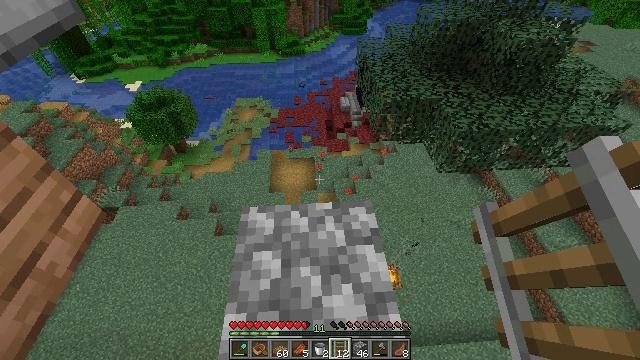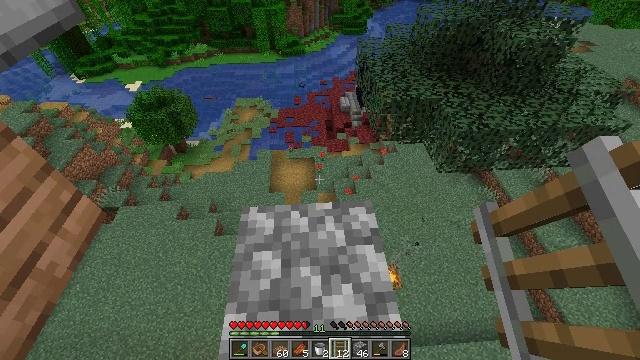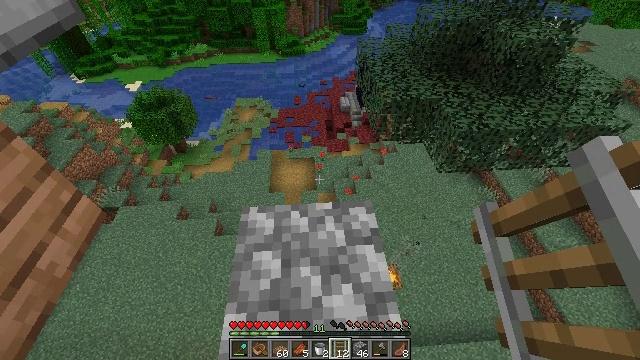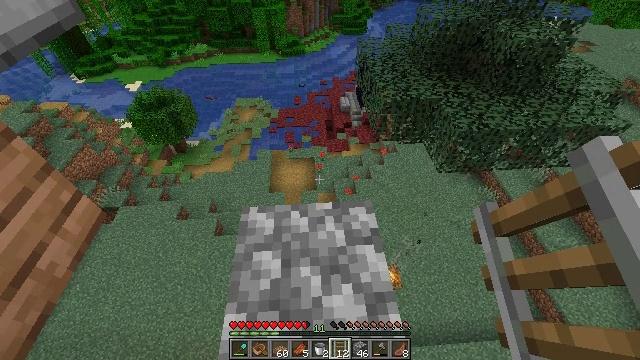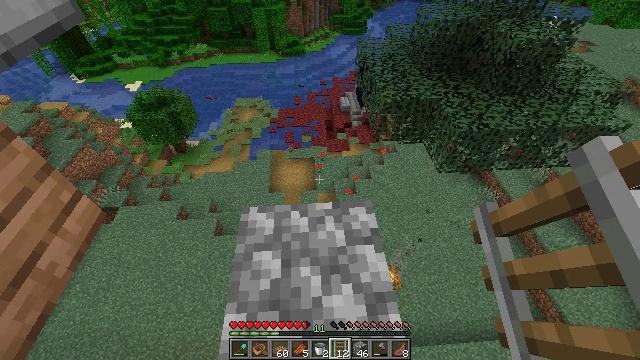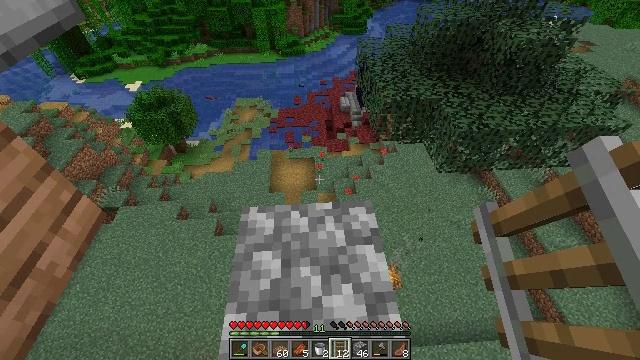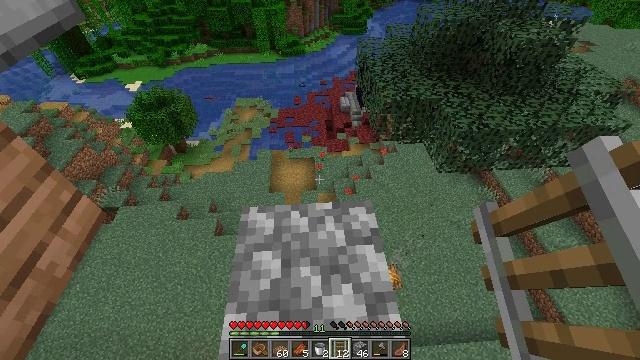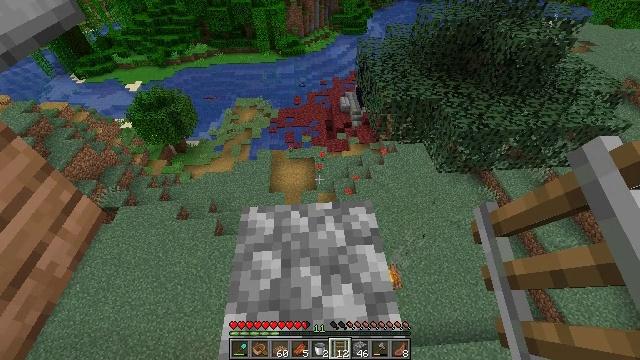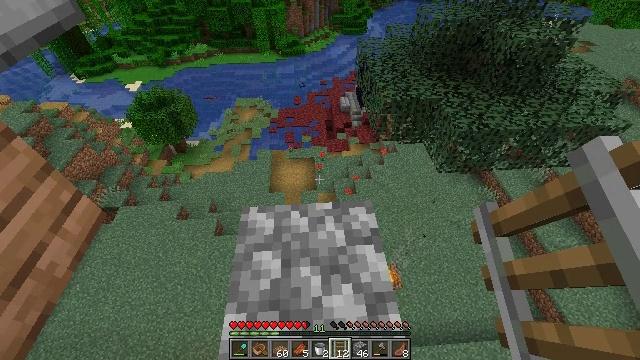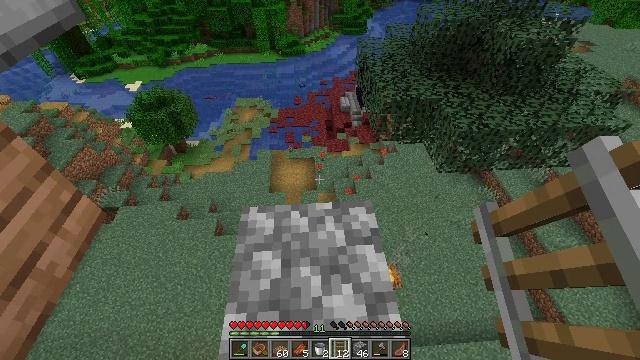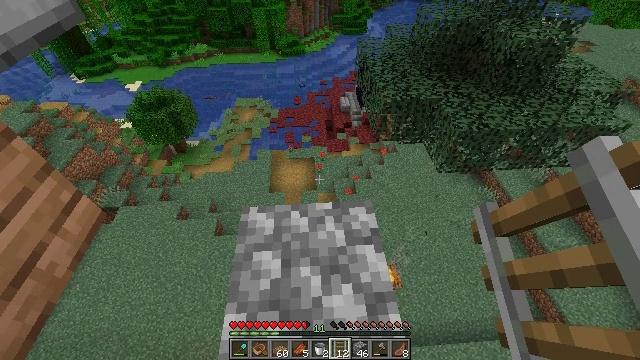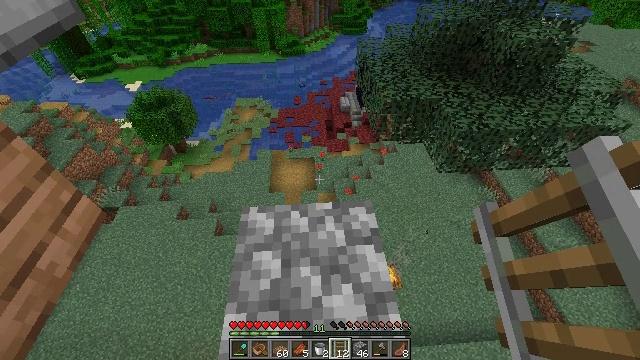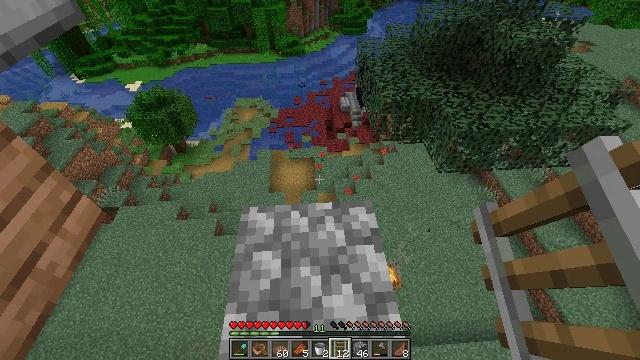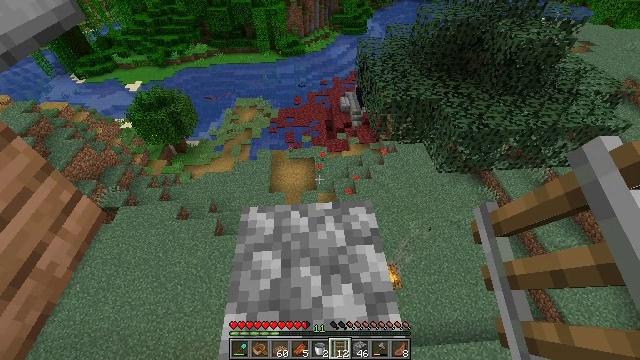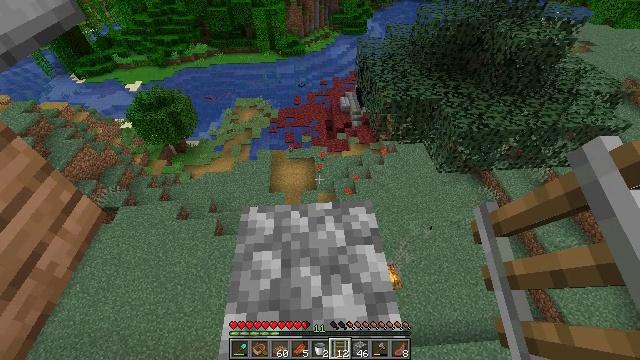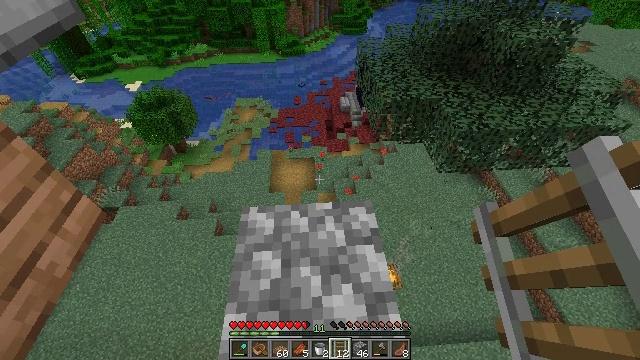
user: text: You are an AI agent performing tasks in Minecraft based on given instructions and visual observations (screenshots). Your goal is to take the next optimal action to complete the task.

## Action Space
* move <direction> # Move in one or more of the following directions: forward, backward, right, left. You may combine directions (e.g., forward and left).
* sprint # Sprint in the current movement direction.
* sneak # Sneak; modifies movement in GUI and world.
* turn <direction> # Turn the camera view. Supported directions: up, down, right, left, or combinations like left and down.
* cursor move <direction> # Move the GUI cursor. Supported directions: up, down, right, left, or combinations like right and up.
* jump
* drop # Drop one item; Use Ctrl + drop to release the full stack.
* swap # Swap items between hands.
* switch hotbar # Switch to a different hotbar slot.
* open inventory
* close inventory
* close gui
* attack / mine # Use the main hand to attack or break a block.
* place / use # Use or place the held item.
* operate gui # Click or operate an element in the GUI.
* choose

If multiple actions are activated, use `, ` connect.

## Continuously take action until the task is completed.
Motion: motion action
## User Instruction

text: Turn spruce planks into a spruce button.
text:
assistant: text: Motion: no_op
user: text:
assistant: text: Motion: no_op
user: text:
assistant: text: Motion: no_op
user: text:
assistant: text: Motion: no_op
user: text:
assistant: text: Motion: no_op
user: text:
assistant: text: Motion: no_op
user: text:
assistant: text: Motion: no_op
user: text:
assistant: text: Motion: no_op
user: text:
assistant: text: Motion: no_op
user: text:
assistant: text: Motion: no_op
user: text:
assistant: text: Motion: no_op
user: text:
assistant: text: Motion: no_op
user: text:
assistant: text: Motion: no_op
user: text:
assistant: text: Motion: no_op
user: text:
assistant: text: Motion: no_op
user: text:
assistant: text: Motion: no_op
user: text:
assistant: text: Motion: no_op
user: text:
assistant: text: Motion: no_op
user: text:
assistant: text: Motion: no_op
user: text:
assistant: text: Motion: no_op
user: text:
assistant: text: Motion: no_op
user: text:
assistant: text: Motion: no_op
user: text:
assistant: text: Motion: no_op
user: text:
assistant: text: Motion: no_op
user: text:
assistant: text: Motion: no_op
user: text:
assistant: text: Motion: no_op
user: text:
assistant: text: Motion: no_op
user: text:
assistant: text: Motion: no_op
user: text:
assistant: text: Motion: no_op
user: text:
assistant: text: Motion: no_op